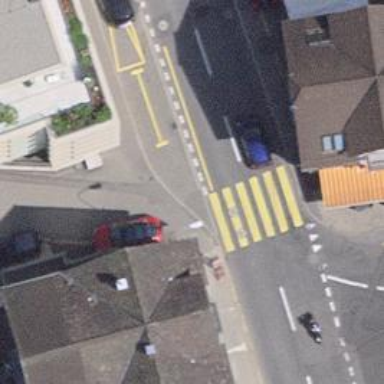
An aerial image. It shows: Footway with zebra crossing.